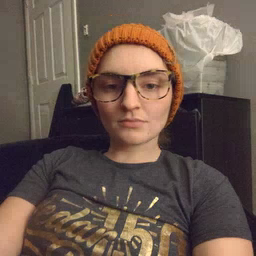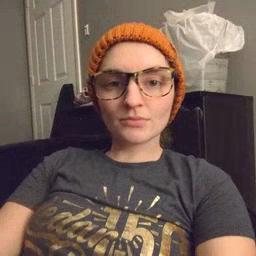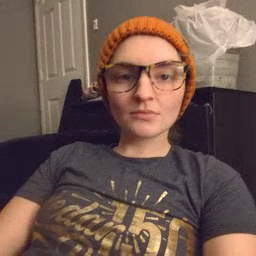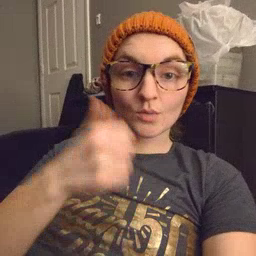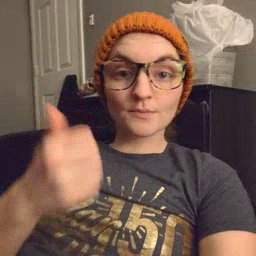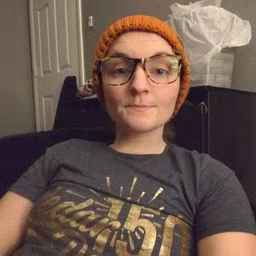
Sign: another